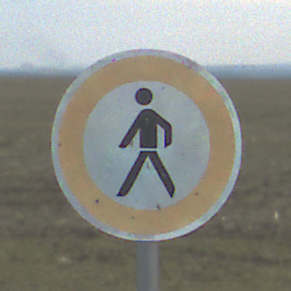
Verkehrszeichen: VerbotFussgaenger
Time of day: SunriseSunset
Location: Outdoor (RoadRail)
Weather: PartlyCloudy
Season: NotSpecified
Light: Natural